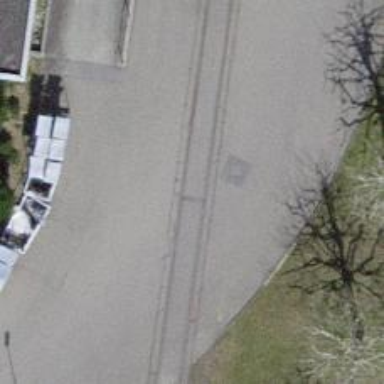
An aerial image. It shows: Railway level crossing.